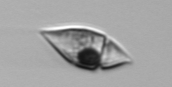
Label: Amphidinium